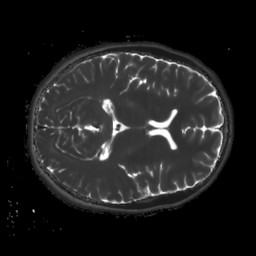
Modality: T2map
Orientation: axial
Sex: female
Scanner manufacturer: siemens
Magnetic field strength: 3 T
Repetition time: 4 s